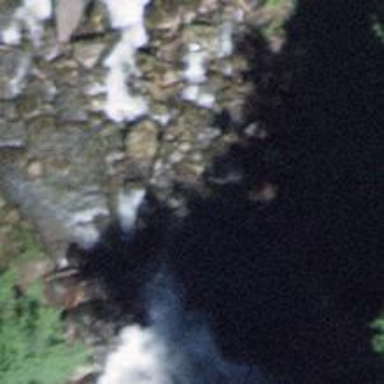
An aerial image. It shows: Beautiful waterfall.